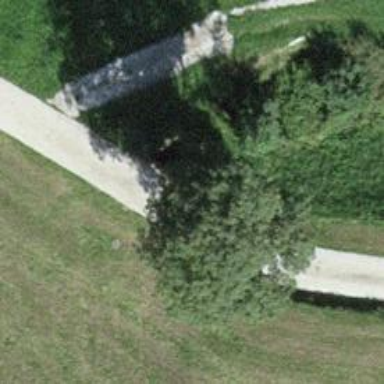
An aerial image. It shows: Culvert tunnel.